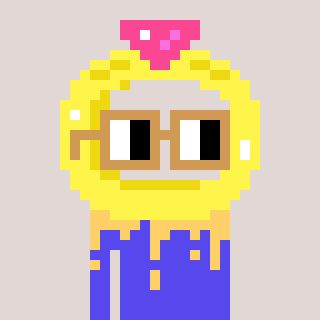
a pixel art character with square brown glasses, a ring-shaped head and a computerblue-colored body on a warm background